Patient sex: M
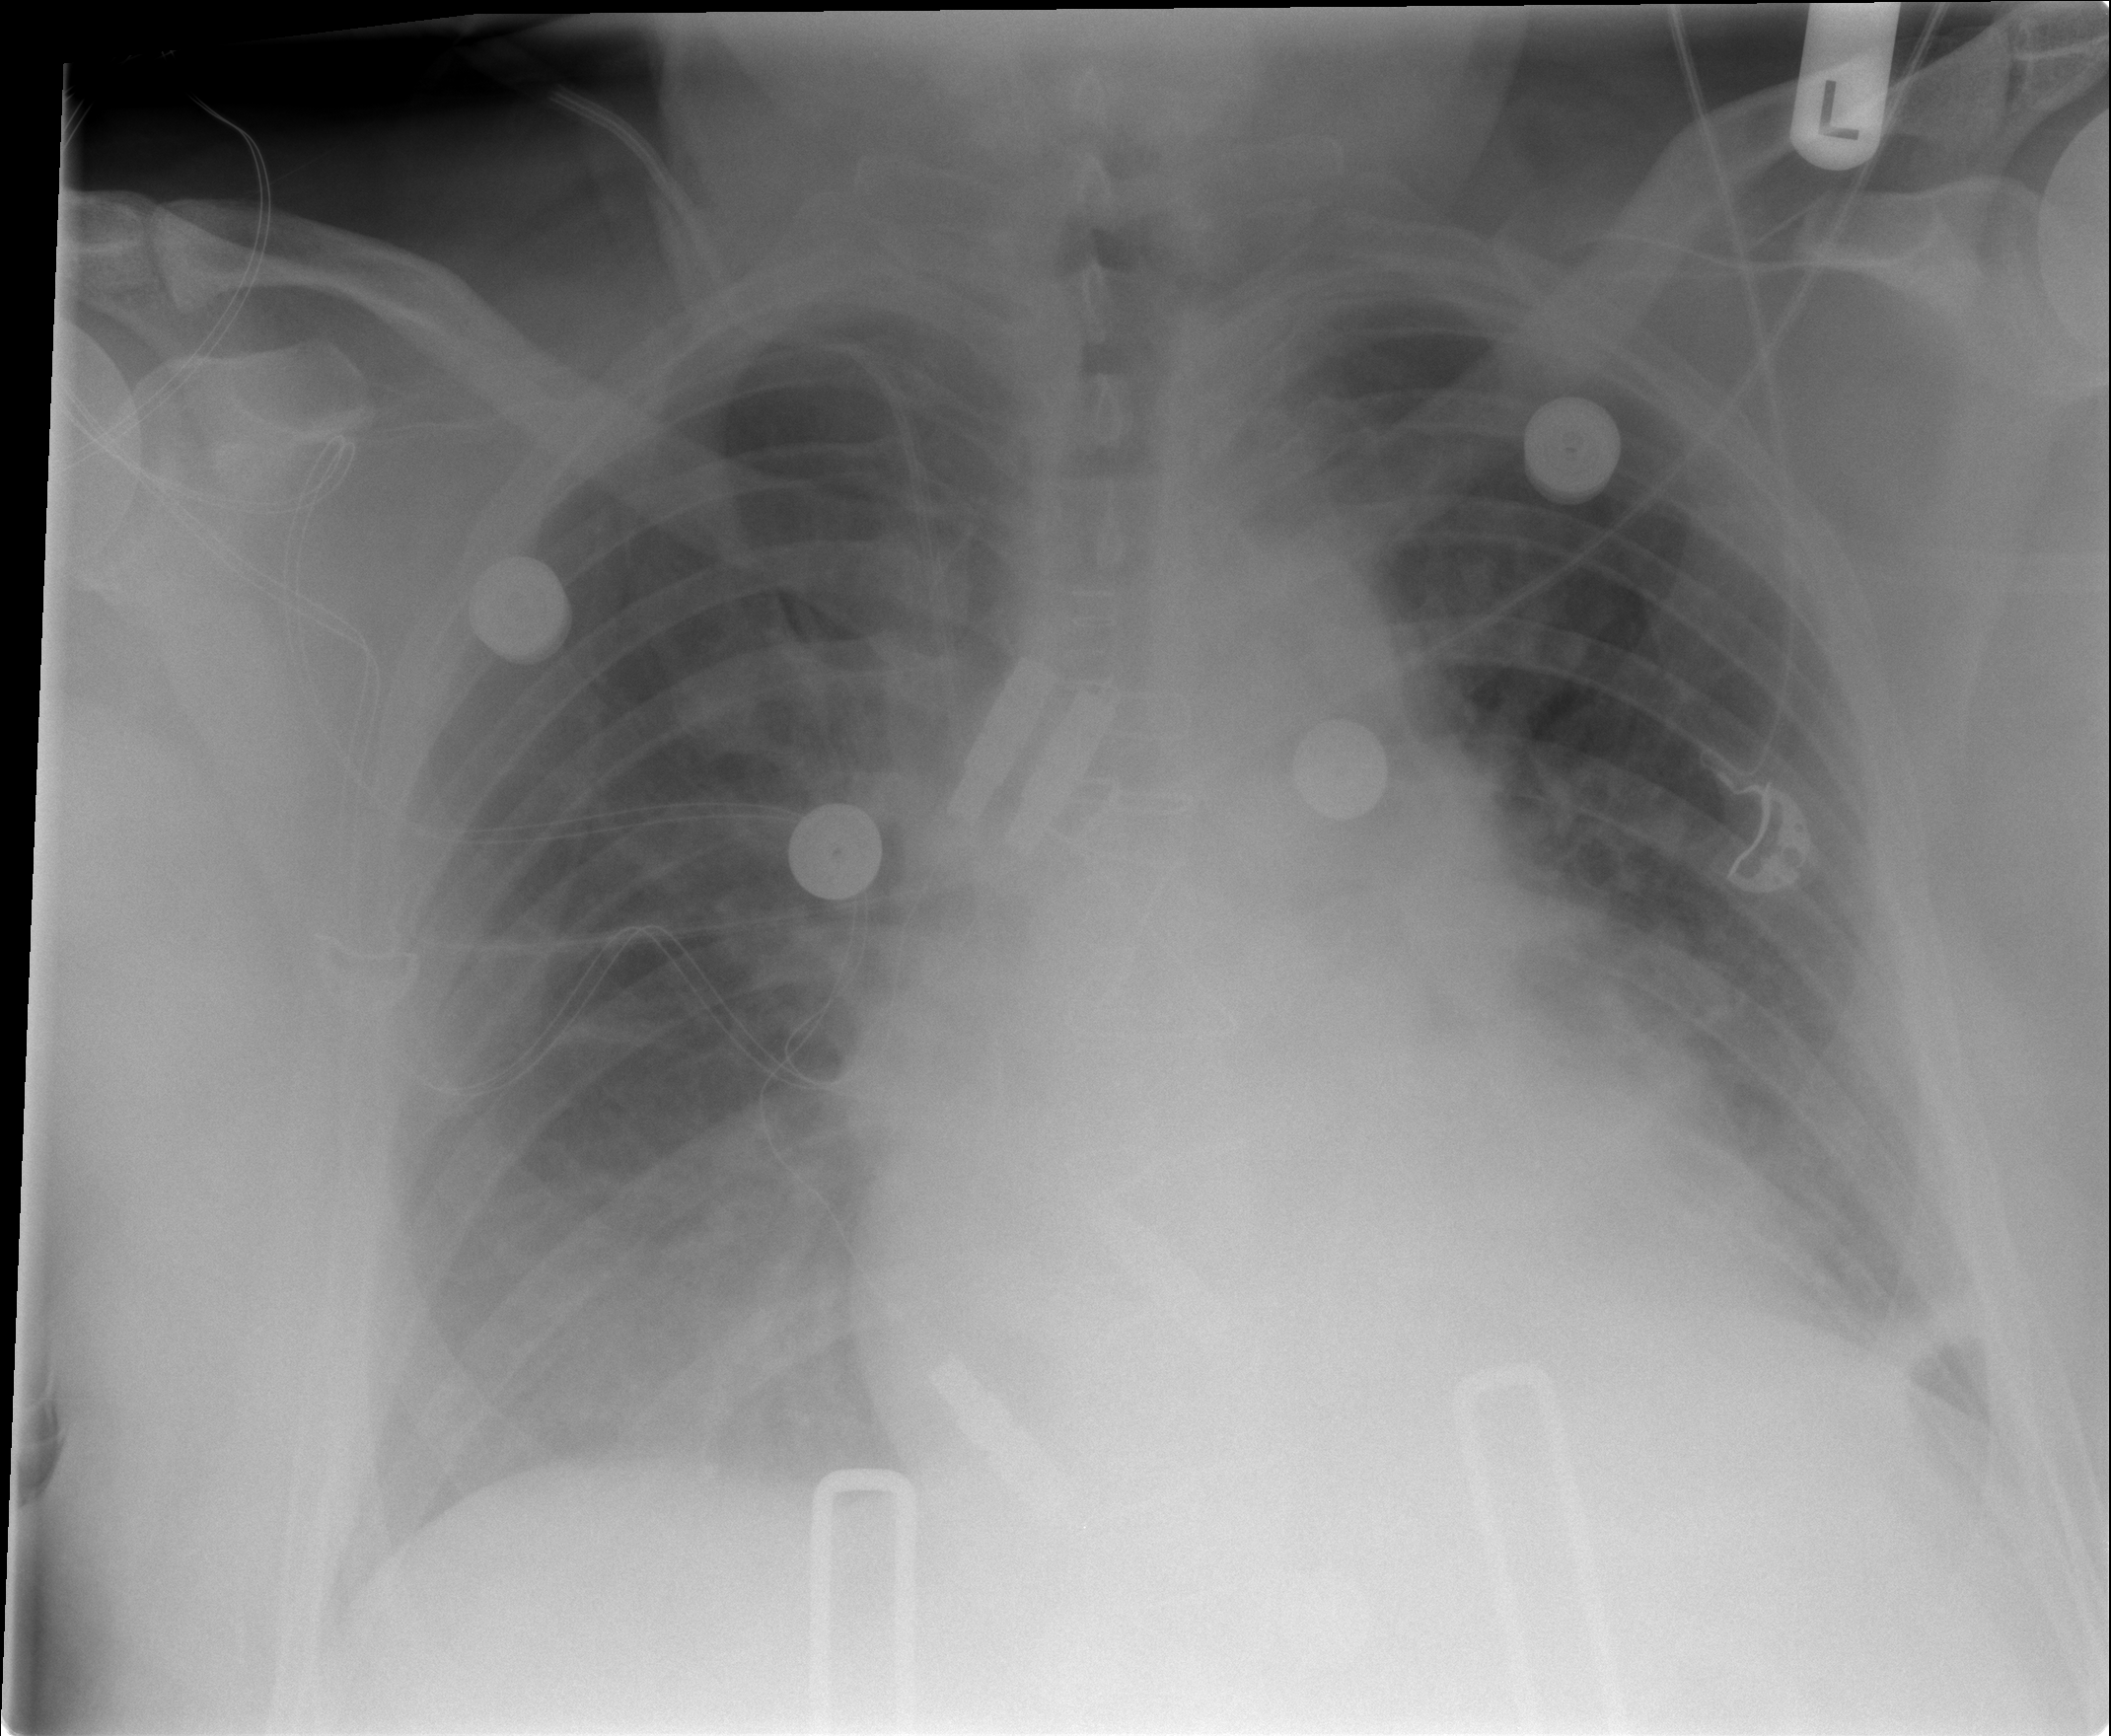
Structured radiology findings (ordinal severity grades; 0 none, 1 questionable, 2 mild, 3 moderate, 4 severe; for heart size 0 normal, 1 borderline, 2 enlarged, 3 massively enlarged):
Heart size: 0
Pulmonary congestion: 2
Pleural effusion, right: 2
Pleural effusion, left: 2
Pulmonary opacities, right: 0
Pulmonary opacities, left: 0
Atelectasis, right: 2
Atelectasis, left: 2